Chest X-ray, PA view. Patient: 60 years old, sex M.
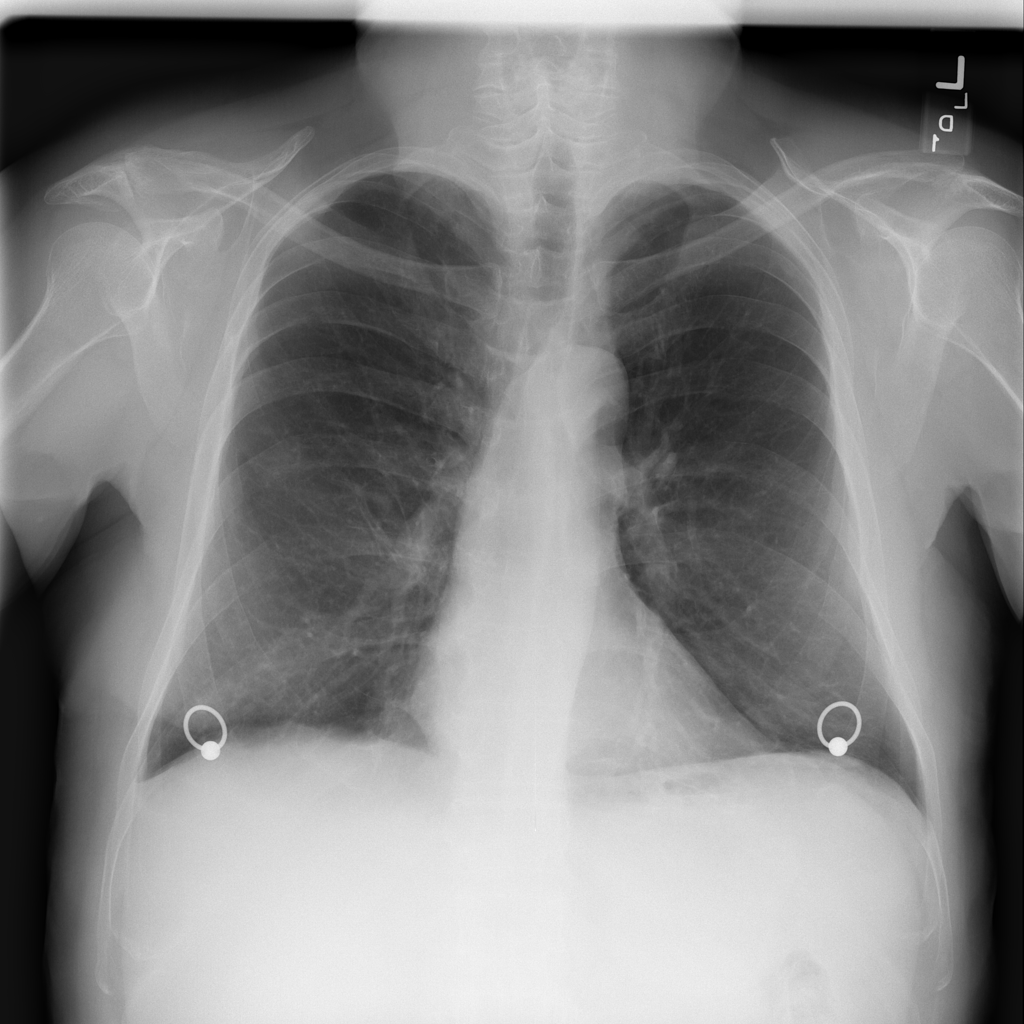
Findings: No Finding